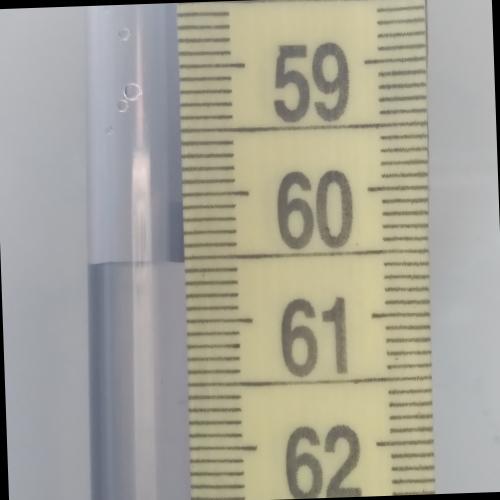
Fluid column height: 60.5 cm